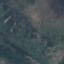
Land use / land cover: HerbaceousVegetation